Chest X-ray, AP view. Patient: 35 years old, sex M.
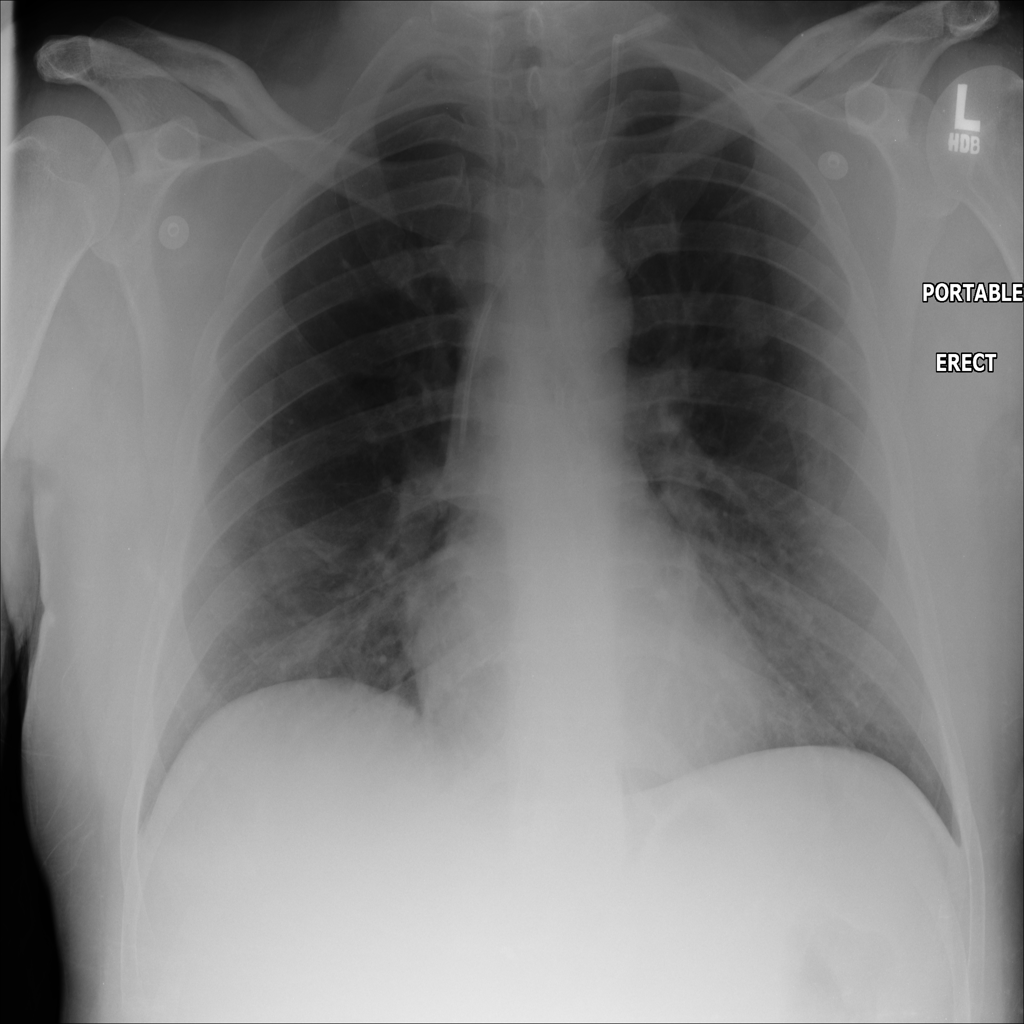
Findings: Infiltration